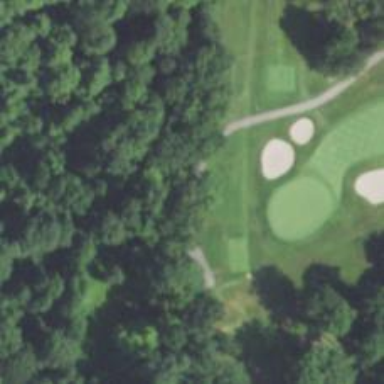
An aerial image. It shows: Path for both roads and golfers.